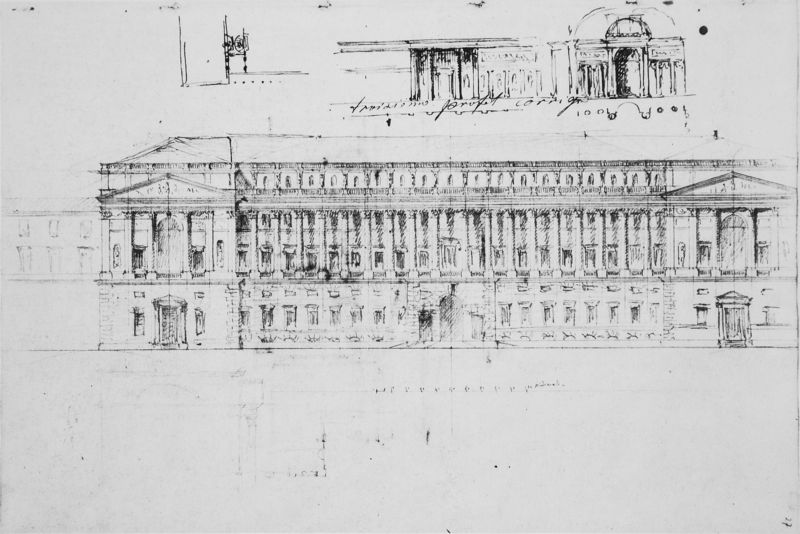
Titel: Residenz in München - Aufriss drittes Projekt
Künstler: Carl von Fischer
Standort: München
Institution: Architektursammlung der Technischen Universität
Schlagwörter: feder, flügel, weiß, dreieck, fenster, grau, schwarz, skizze, säule, säulen, tür, zeichnung, dach, gebäude, haus, schloss, architektur, lang, tot, signatur, reich, klassizismus, oper, theater, front, schrift, papier, ansicht, bogen, fassade, türen, dächer, giebel, pilaster, kuppel, querformat, detail, symmetrie, tor, halle, eingang, eingänge, tusche, arkade, antike, burg, bayern, münchen, palast, palazzo, torbogen, symmetrisch, druck, schwarz-weiss, radierung, gross, beschriftung, bleistift, entwurf, architrav, arkaden, kapitelle, reihung, fries, dreiecksgiebel, portal, sims, gesims, risalit, residenz, mezzanin, portikus, romanik, historismus, plan, achsen, tempel, temple, museum, filigran, vordach, louvre, klassik, dreiecke, abgeschnitten, leo, bau, handschrift, klassisch, geschoss, klenze, säulenhalle, klassizistisch, gibel, grundriss, federzeichnung, massstab, aufriss, tympanon, kollonade, kollonaden, bauzeichnung, dreigeschossig, fensterachsen, bauplan, kolossalordnung, attika, eckrisalit, pinakothek, risalite, notiz, satteldach, bauskizze, kolonade, notizen, beschriftet, kolossal, tempelfassade, walhalla, aufmass, baustil, blendgiebel, durchgegliederte fassade, eckrisalite, enster, entwurfskizze, entwurfzeichnung, gebäudeplan, langbau, neo, varianten, variationen, wandgliederung, würzburg, planung, weeiß, 3 geschossiger wandaufriss, klassisizmus, säulenhaale, typnanonfeld, klassisc